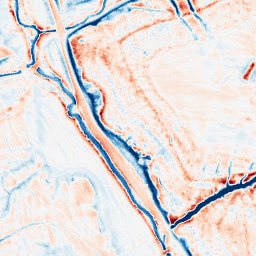
Category: edge_preserving
Decomposition family: anisotropic_diffusion
Decomposition parameters: iterations: 50
kappa: 10
gamma: 0.15
Upsampling method: bspline
Upsampling parameters: scale: 4
Upsampling scale: 4